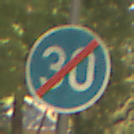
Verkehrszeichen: EndeMindestgeschwindigkeit
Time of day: Midday
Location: Outdoor (Nature)
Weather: PartlyCloudy
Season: NotSpecified
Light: Natural